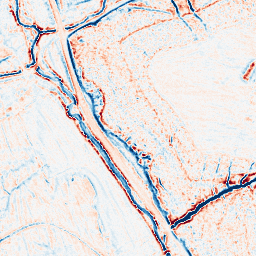
Category: edge_preserving
Decomposition family: bilateral
Decomposition parameters: d: 9
sigma_color: 75
sigma_space: 150
Upsampling method: quartic
Upsampling parameters: scale: 2
Upsampling scale: 2